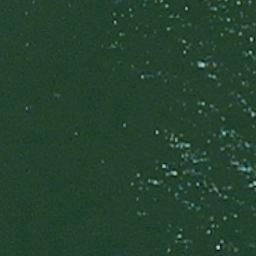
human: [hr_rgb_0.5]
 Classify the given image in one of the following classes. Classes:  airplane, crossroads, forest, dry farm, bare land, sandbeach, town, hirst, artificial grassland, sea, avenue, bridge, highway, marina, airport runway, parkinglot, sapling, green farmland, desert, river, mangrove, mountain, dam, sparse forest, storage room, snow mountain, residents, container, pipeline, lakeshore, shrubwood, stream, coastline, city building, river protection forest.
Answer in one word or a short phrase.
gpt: sea